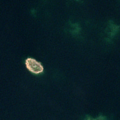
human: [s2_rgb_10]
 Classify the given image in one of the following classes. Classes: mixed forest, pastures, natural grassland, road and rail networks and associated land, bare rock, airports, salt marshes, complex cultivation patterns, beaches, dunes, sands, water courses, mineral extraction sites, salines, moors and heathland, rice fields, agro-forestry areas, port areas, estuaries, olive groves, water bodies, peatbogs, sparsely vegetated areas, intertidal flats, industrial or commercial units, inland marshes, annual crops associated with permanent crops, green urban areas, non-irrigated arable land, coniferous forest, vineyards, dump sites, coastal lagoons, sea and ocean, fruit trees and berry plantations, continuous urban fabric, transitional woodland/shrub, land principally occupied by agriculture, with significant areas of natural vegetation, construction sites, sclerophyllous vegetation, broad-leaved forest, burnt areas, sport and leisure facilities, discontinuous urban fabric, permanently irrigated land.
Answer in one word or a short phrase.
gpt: sea and ocean